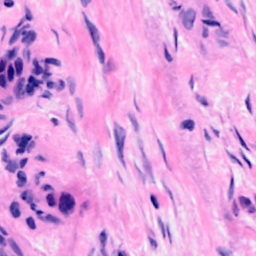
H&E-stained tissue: Breast